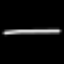
Label: line